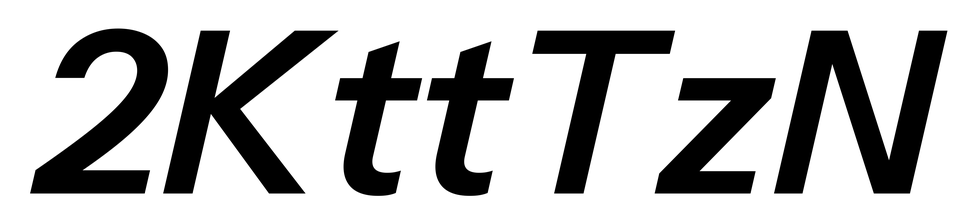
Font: InstrumentSans-Italic_SemiBold_Italic